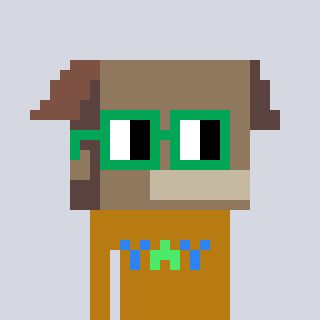
a pixel art character with square green glasses, a box-shaped head and a gold-colored body on a cool background